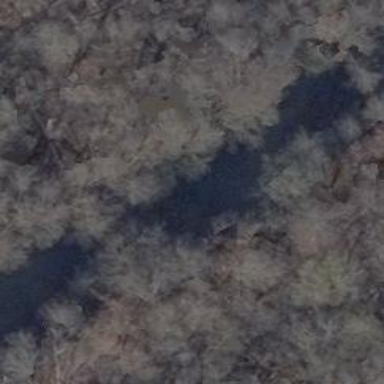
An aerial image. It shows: The image shows riverbank.